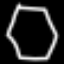
Label: octagon